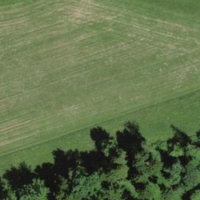
EUNIS habitat code: 52
Species observed at this site:
Caltha palustris